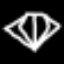
Label: diamond